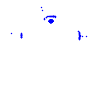
Particle: electron